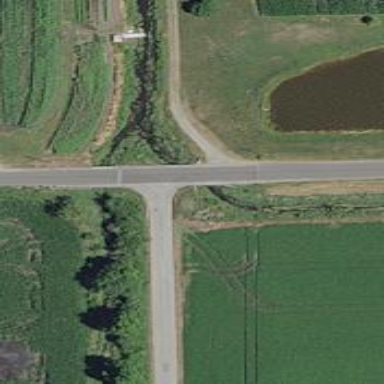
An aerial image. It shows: Tertiary road.